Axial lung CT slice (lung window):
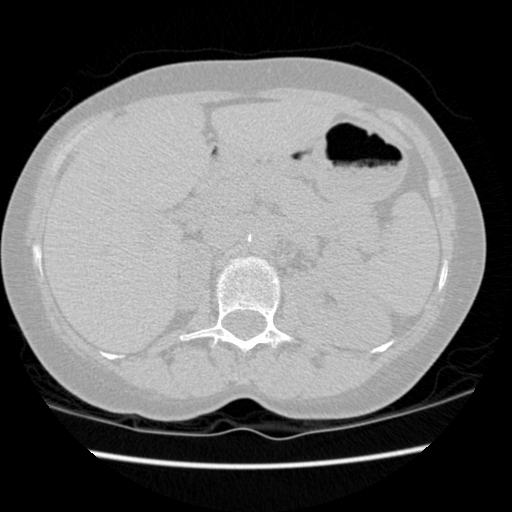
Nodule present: no